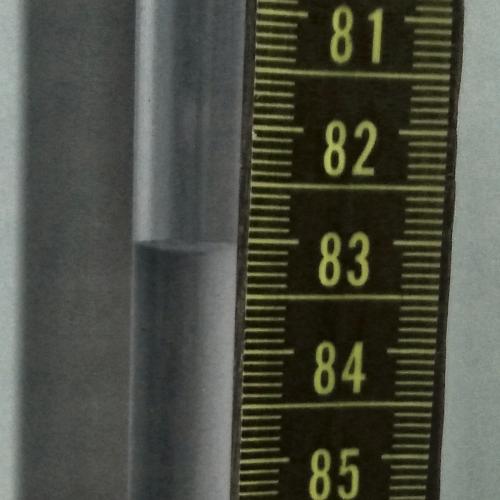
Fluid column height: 83.0 cm